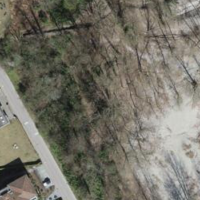
EUNIS habitat code: 41
Species observed at this site:
Lamium galeobdolon
Impatiens balfourii
Phytolacca americana